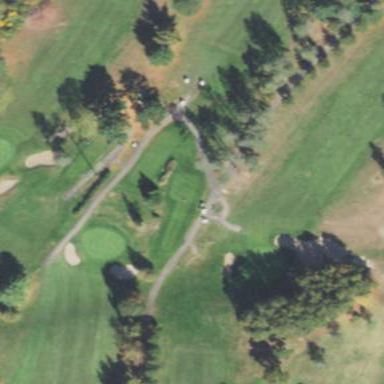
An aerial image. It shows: Rough grass surface on golf course.